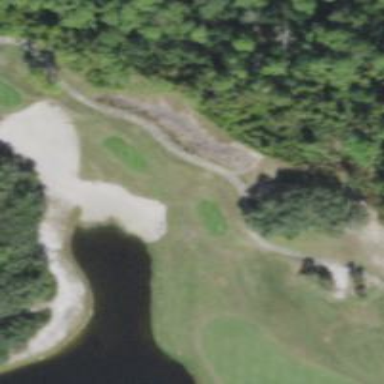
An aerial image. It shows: Golf bunker filled with sandy terrain.